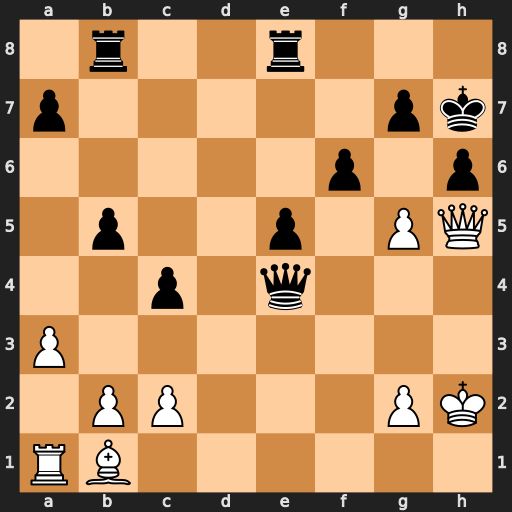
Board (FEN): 1r2r3/p5pk/5p1p/1p2p1PQ/2p1q3/P7/1PP3PK/RB6
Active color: w
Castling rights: -
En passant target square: -
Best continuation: c3 Qxb1 Rxb1